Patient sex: M
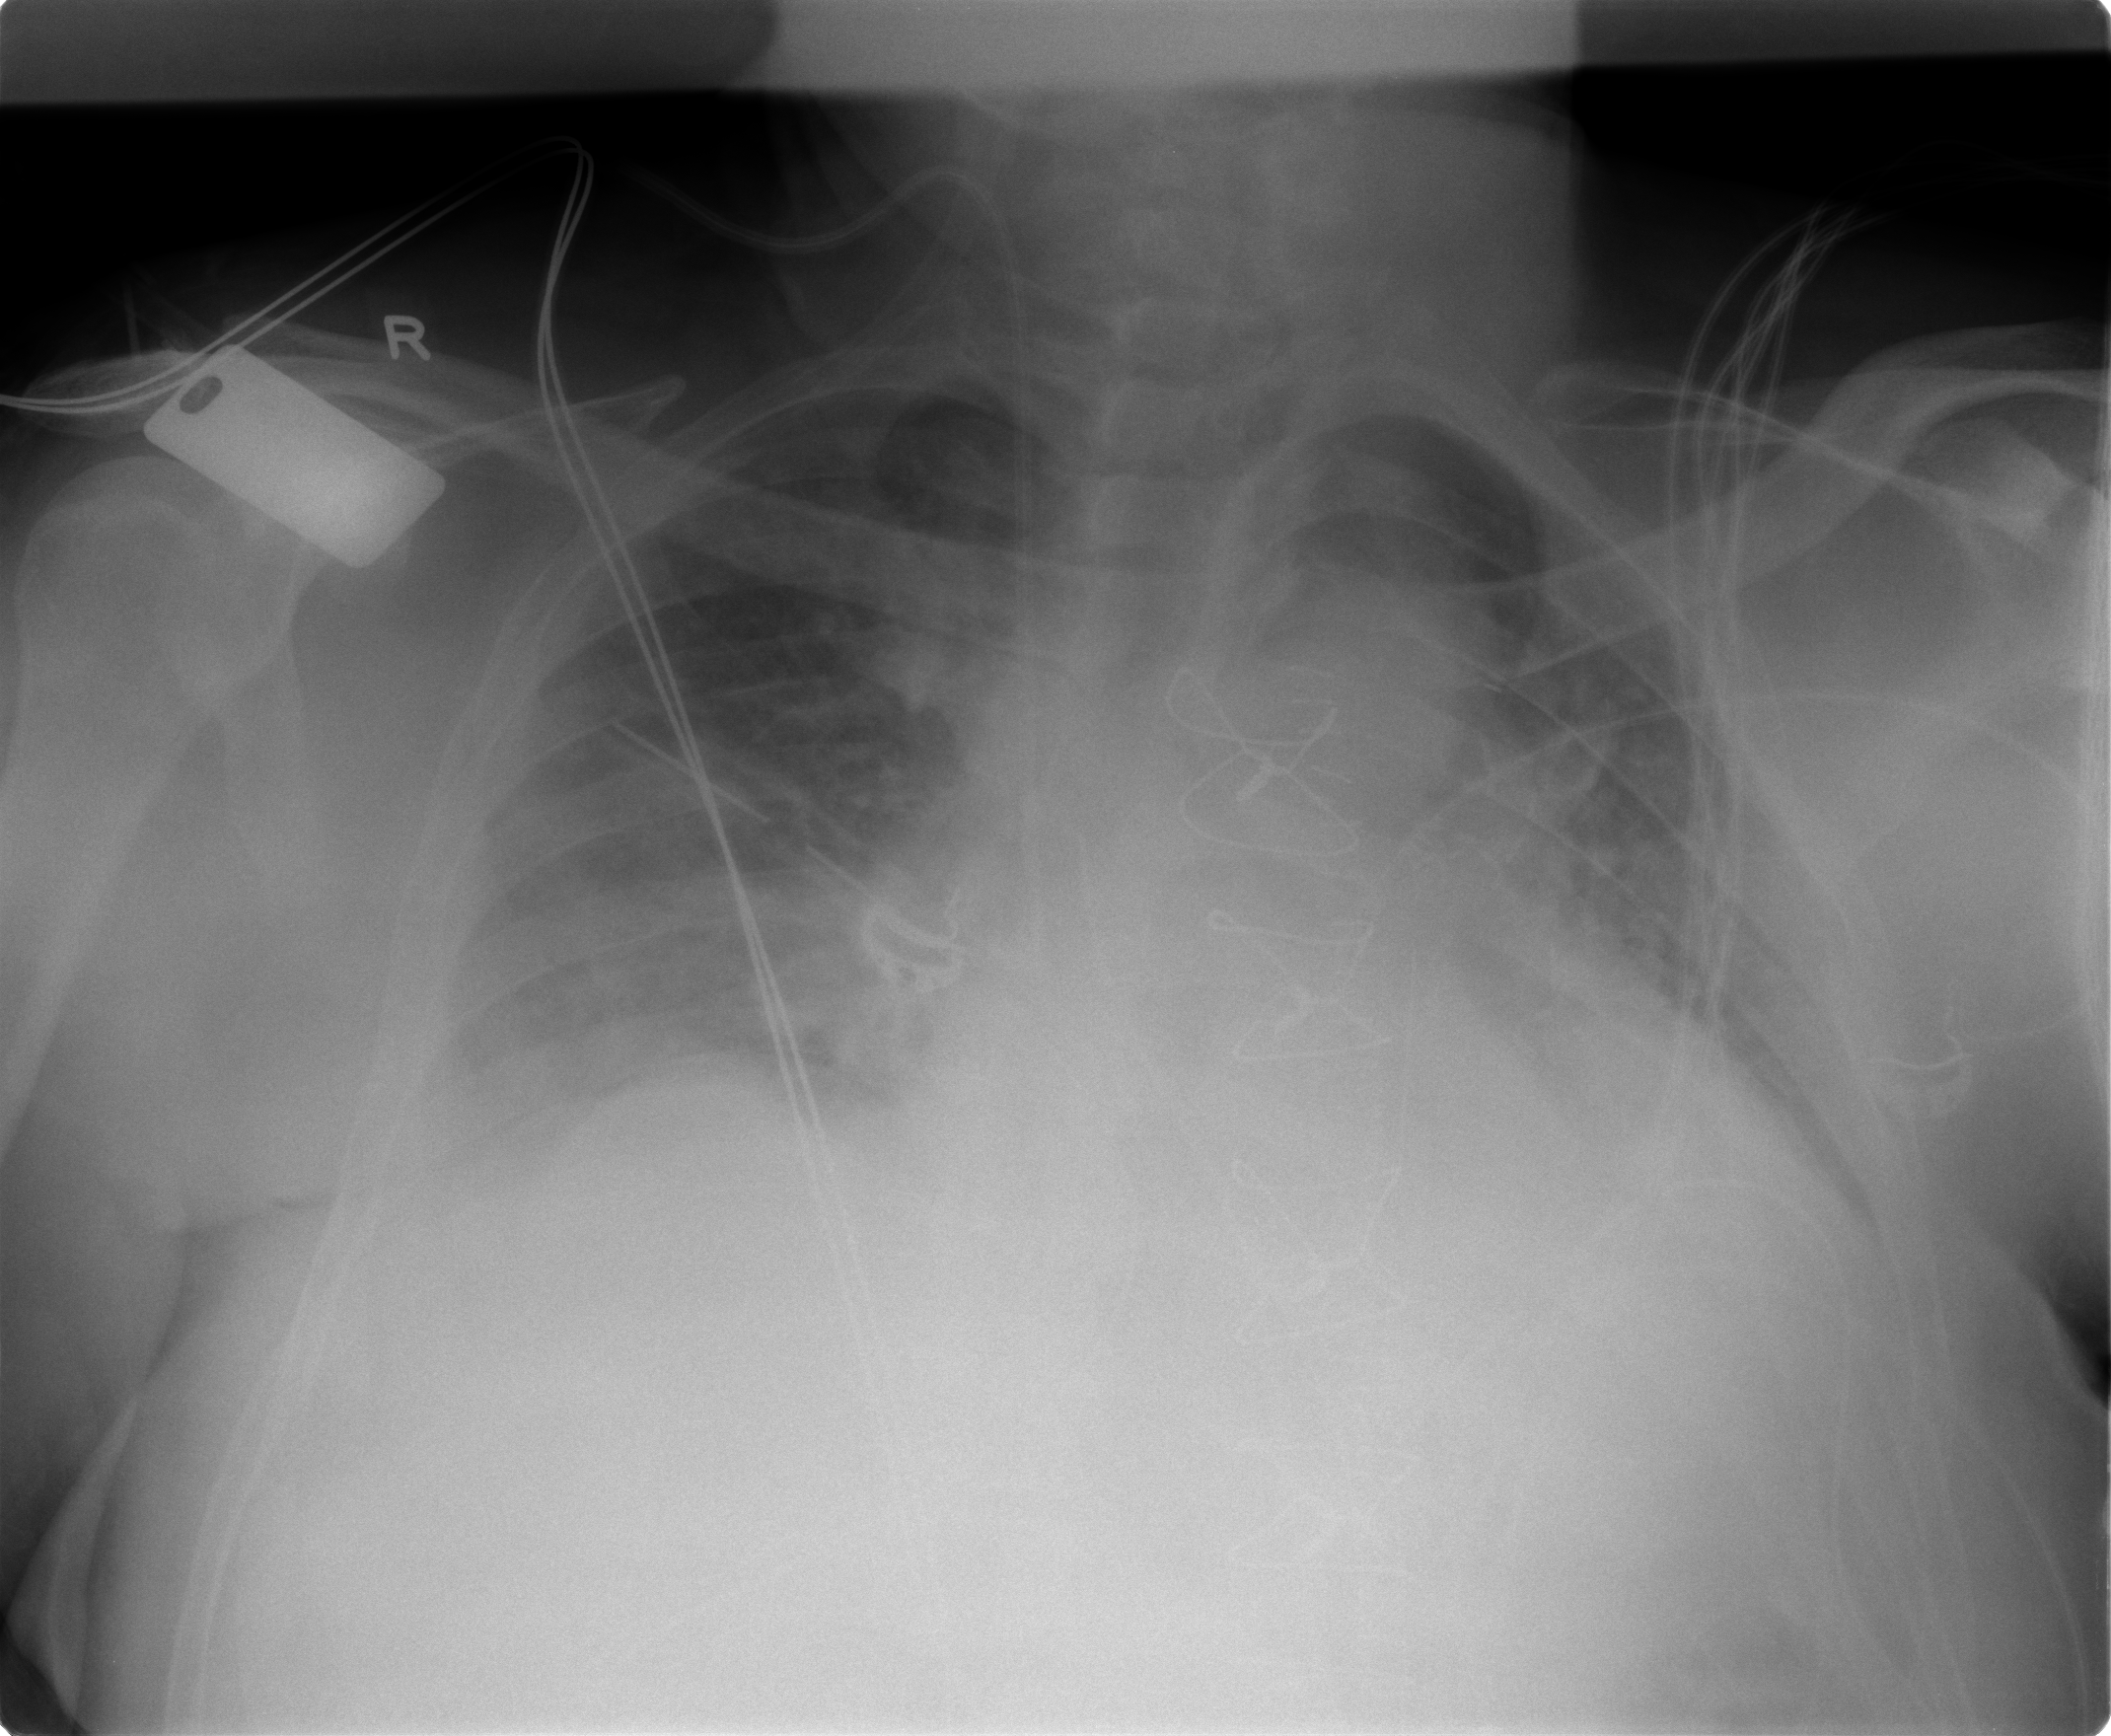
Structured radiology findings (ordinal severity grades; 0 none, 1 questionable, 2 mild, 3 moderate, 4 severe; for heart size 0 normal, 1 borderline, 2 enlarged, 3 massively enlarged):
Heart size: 2
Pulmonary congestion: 2
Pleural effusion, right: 2
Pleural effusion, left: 1
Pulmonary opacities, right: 1
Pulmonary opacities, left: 1
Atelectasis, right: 2
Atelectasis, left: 2